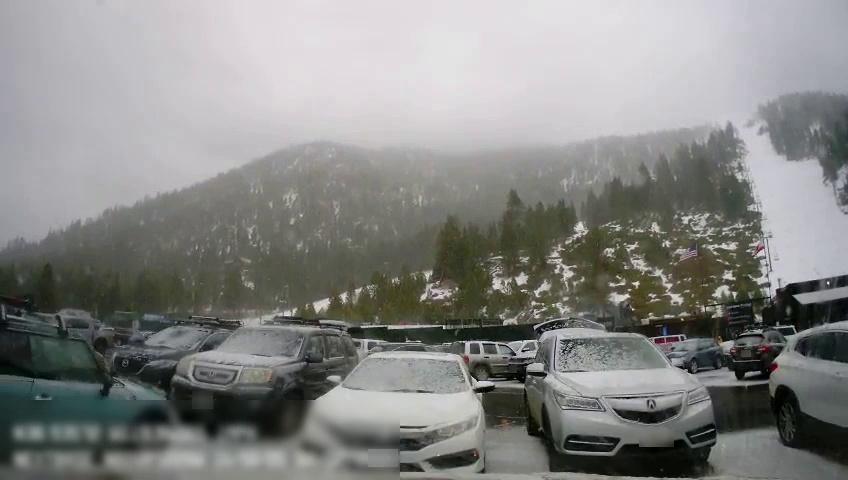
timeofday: Day
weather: Snowy
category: Vehicles | SUV
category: Vehicles | Truck
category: Vehicles | SUV
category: Vehicles | Car
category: Vehicles | SUV
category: Vehicles | SUV
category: Vehicles | SUV
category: Vehicles | SUV
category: Vehicles | Truck
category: Vehicles | Truck
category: Vehicles | SUV
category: Vehicles | SUV
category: Vehicles | Car
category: Vehicles | Car
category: Vehicles | SUV
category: Drivable Space